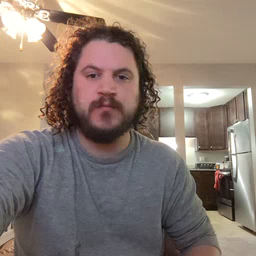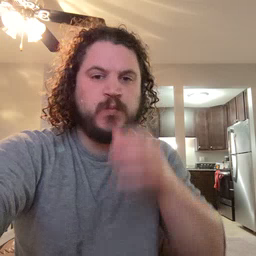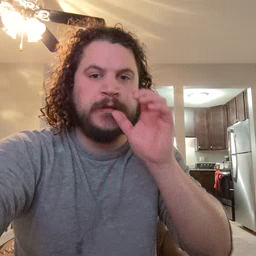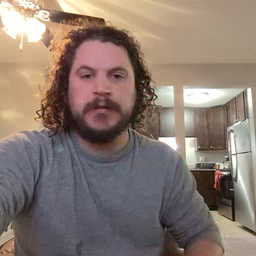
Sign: drink